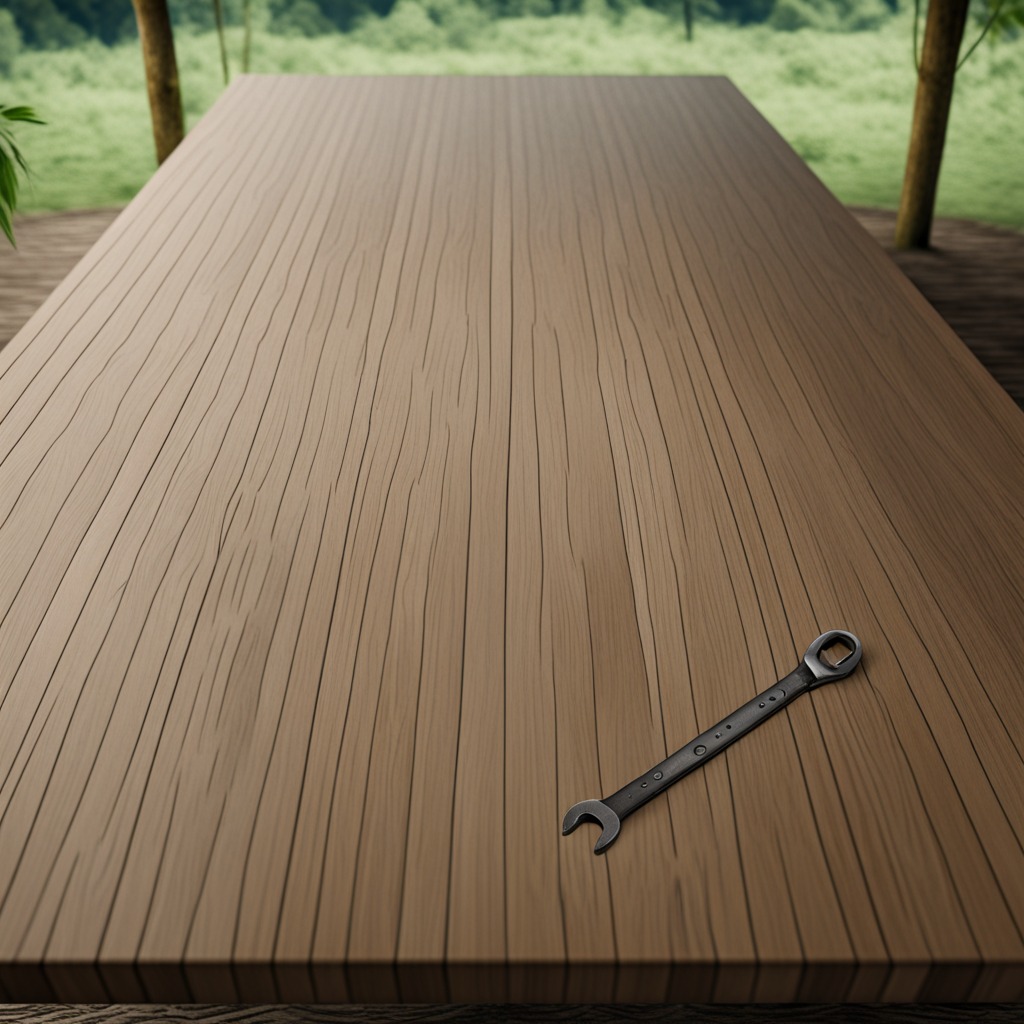
An wrench lies on a wooden table inside a jungle field workshop tent humid ambient light worn but